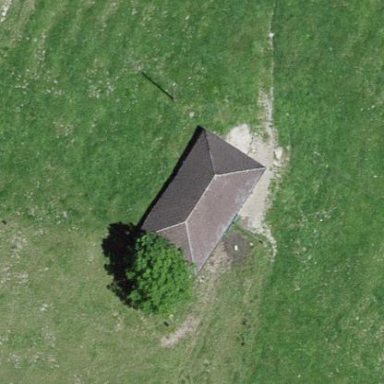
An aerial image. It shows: Cabin is depicted in the image.